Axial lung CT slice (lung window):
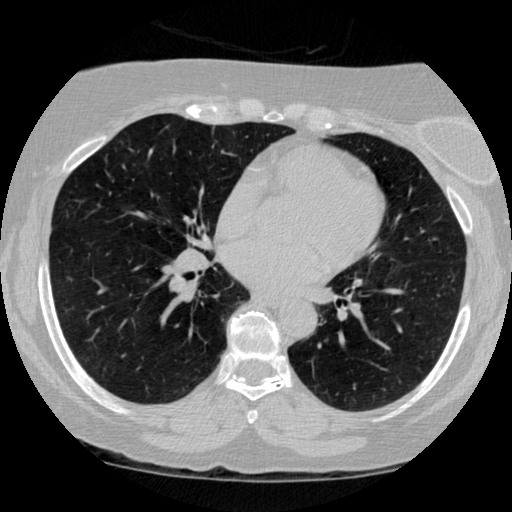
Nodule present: no